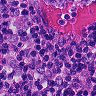
Metastatic tissue present: yes